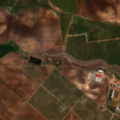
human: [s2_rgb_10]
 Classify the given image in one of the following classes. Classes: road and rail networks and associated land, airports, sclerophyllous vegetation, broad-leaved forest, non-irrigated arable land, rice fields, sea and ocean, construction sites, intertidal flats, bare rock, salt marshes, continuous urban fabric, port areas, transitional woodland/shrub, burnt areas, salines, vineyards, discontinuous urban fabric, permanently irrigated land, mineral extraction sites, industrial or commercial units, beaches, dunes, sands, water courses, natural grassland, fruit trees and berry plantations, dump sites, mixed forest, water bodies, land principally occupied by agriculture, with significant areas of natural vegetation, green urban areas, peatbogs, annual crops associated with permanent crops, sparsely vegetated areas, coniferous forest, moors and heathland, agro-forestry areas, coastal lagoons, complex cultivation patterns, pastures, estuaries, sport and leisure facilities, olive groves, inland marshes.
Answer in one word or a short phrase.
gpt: continuous urban fabric